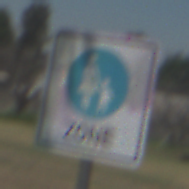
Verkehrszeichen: BeginnFussgaengerzone
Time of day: Midday
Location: Outdoor (Nature)
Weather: Clear
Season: NotSpecified
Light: Natural